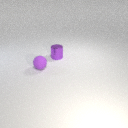
small purple rubber sphere to the left of small purple metal cylinder